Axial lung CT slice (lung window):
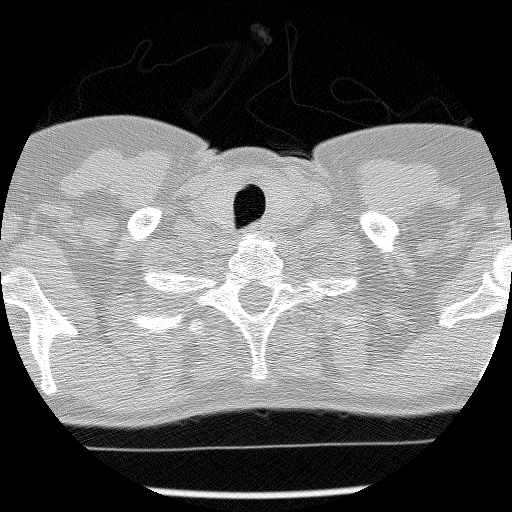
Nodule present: no